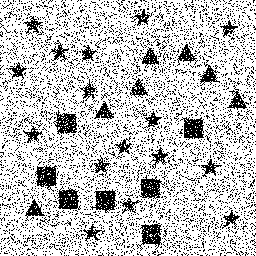
Squares: 7
Triangles: 7
Stars: 16
Total shapes: 30